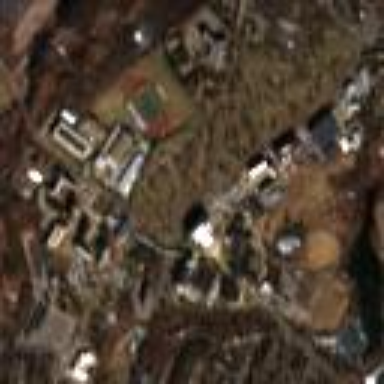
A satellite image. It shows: University.